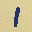
Label: 1